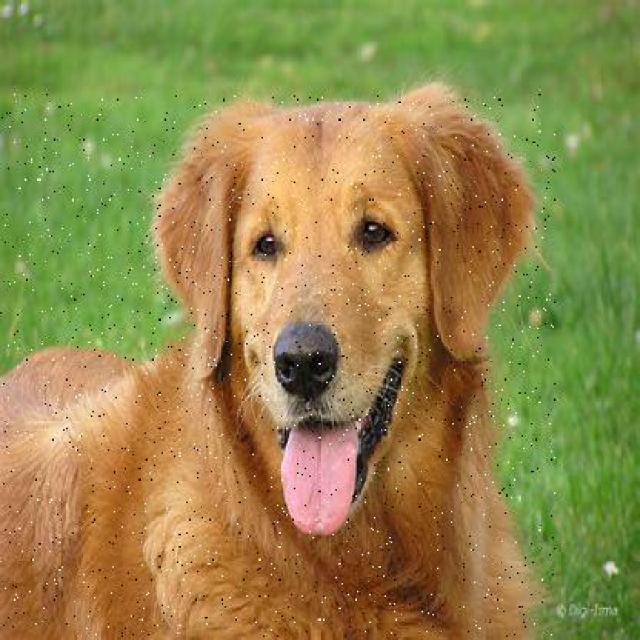
Healthy canine skin — no visible lesions, inflammation, or abnormalities. The skin and coat appear normal.